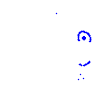
Particle: proton